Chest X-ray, PA view. Patient: 54 years old, sex F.
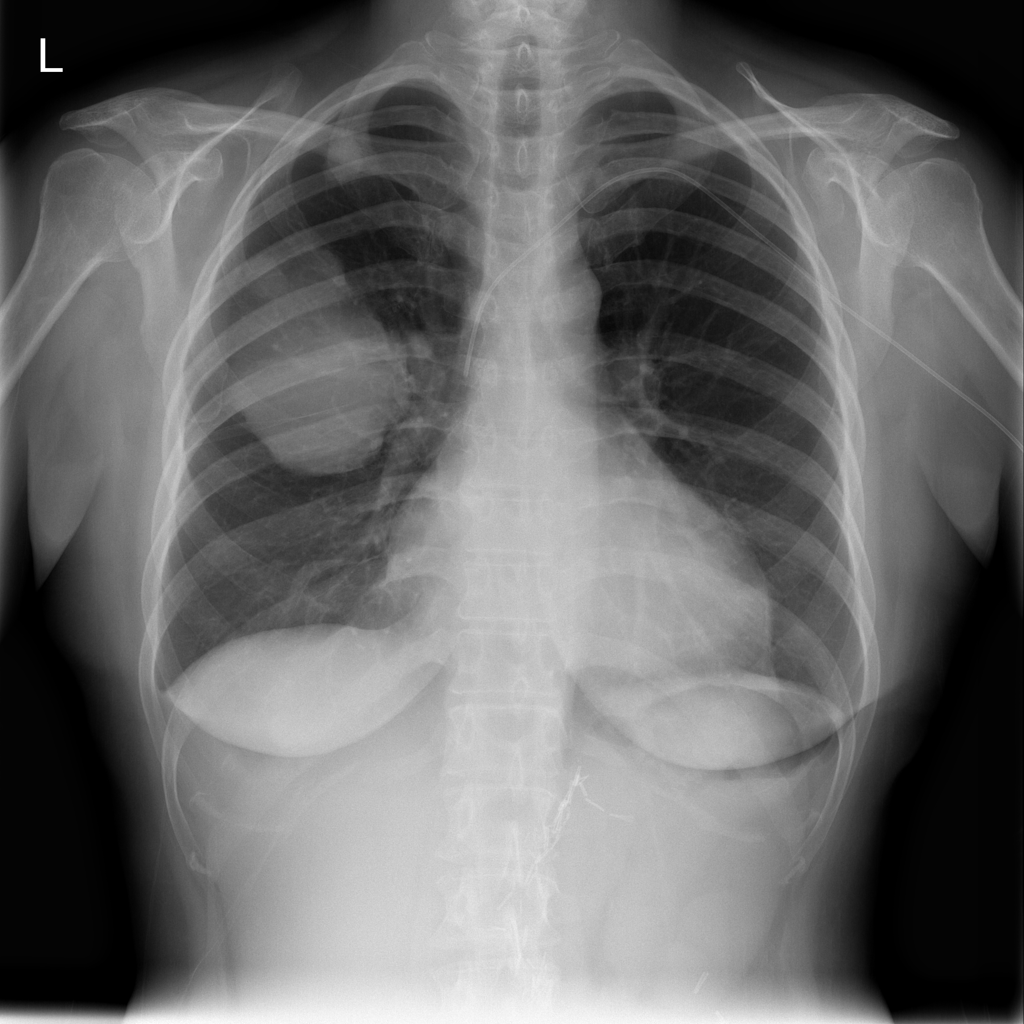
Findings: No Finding